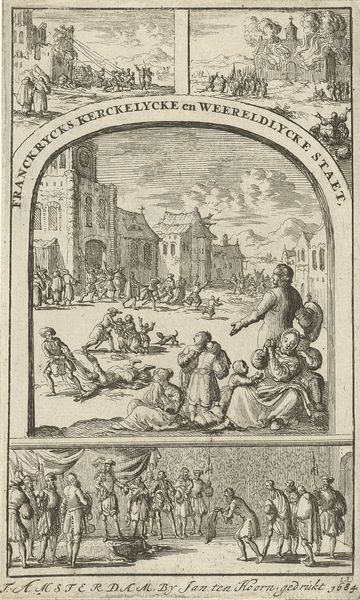
Titel: Vervolging van protestanten in Frankrijk
Künstler: Jan Luyken
Standort: Amsterdam
Institution: Rijksmuseum
Schlagwörter: feuer, kampf, menschen, stadt, frankreich, grau, zeichnung, niederlande, häuser, kirche, rauch, bilder, platz, brand, krieg, flammen, druck, stich, seite, text, niederländisch, fürst, kupferstich, abriss, amsterdam, belagerung, seize